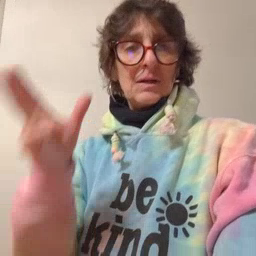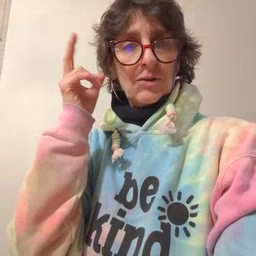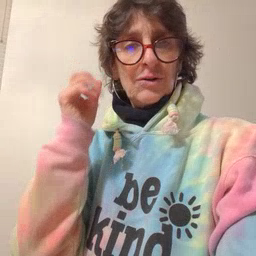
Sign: hear